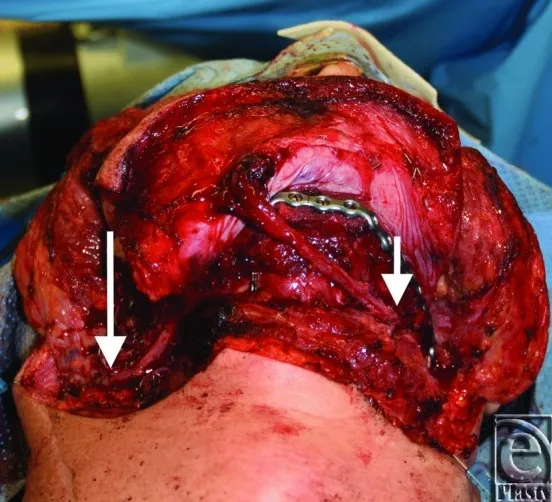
Fibular free flap plated into a reconstruction plate, shown with attached anterior tibial perforator flap (ie, flow-through free flap). Anterior tibial perforator sewn to the distal end of the peroneal artery, microvascular anastomosis for flow-through free flap performed in the leg (short arrow). Vasculature of fibula anastomosed to the right facial artery, the external jugular vein, and a large common facial vein (long arrow).
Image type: medical_photograph (other_medical_photograph)